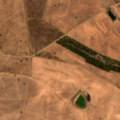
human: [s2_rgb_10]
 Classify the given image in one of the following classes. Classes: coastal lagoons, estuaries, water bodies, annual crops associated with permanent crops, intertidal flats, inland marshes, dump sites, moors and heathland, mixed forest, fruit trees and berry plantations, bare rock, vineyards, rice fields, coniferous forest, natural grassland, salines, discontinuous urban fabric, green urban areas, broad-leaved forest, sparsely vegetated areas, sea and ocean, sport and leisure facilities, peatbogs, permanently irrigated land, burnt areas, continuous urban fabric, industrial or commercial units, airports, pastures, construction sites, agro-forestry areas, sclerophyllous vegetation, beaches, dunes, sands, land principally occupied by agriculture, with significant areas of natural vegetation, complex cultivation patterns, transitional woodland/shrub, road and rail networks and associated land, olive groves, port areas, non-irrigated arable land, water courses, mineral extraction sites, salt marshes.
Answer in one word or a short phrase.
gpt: vineyards, pastures, transitional woodland/shrub